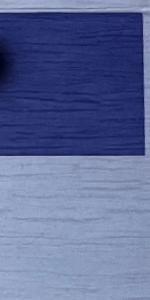
Label: Empty